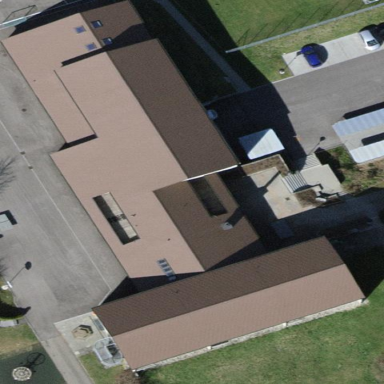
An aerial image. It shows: School building.